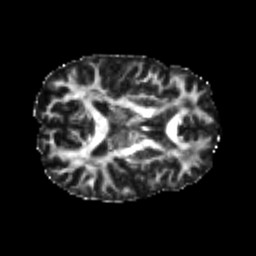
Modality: FA
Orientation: axial
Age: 23
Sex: male
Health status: healthy
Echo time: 0.074 s